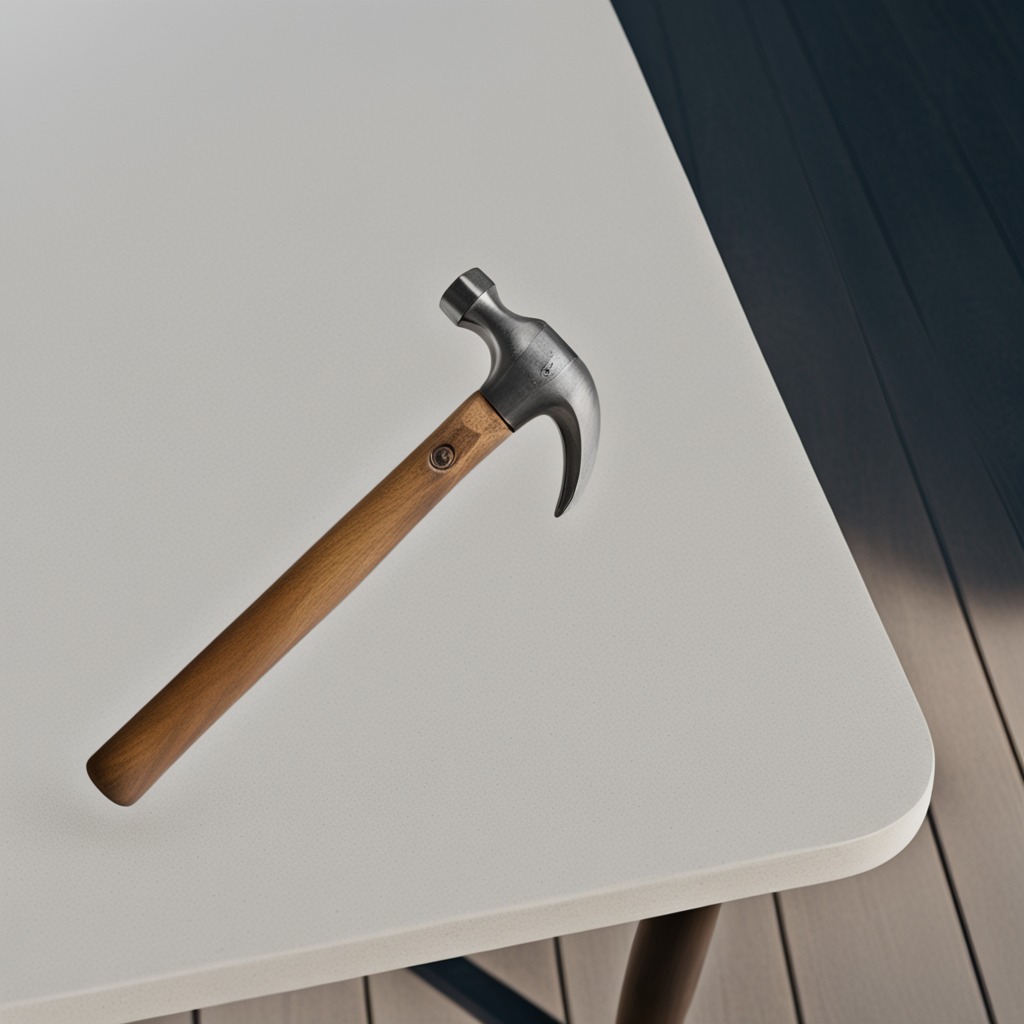
A hammer is lying on the table.